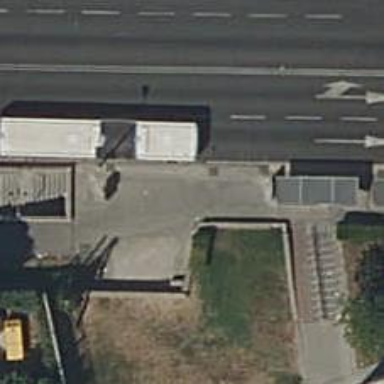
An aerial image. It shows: Footway passing through tunnel.